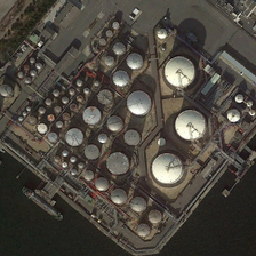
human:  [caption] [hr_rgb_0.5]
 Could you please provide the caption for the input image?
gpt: the storage tank is next to the green sea .

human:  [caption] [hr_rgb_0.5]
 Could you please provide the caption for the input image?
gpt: the storage tank is next to the green sea .

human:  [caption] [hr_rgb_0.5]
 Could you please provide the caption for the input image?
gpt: the storage tank is next to the green sea .

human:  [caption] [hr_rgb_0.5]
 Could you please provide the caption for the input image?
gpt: the storage tank is next to the green sea .

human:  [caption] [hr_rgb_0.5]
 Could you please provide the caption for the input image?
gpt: the storage tank is next to the green sea .